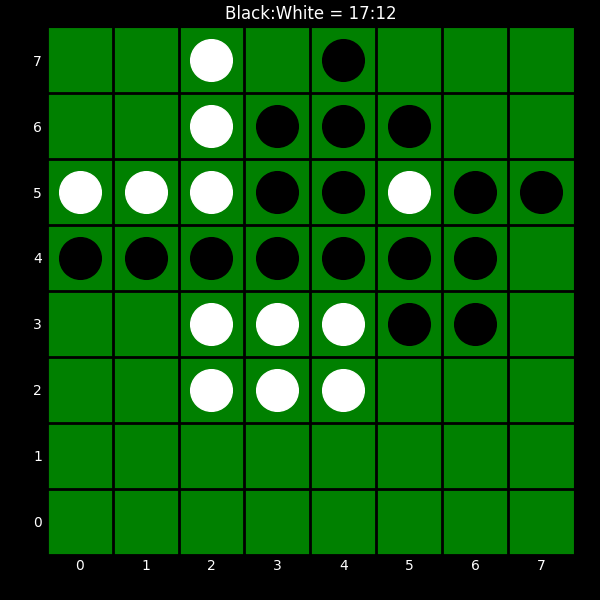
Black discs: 17
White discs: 12